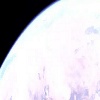
Label: sunburn